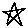
Label: star